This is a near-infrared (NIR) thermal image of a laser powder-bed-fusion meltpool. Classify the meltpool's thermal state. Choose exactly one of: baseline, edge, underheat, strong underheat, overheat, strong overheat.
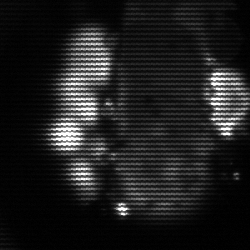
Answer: strong underheat